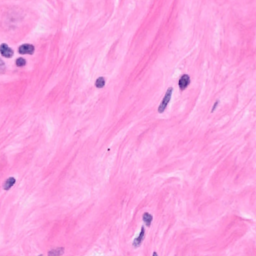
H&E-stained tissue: Breast